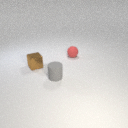
small red rubber sphere to the right of small gray rubber cylinder